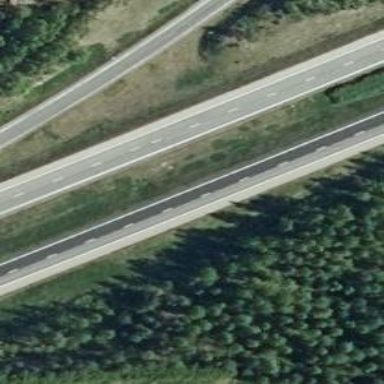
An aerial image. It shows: Motorway.